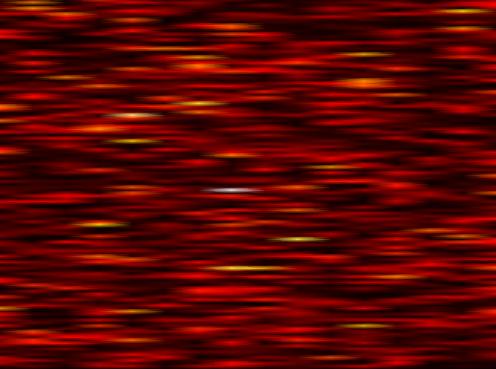
Label: UFMC